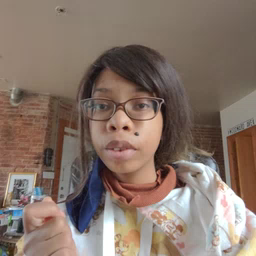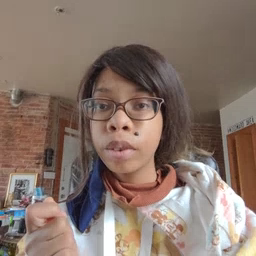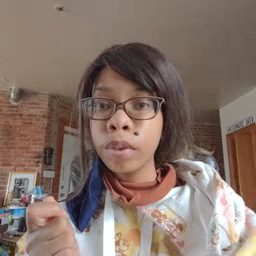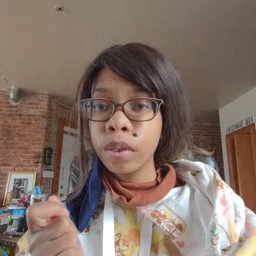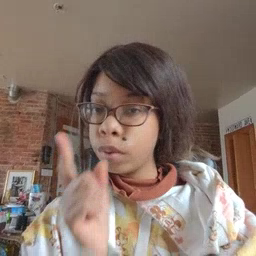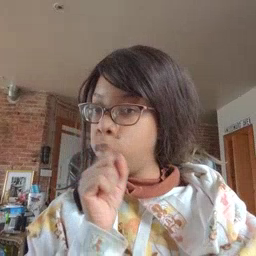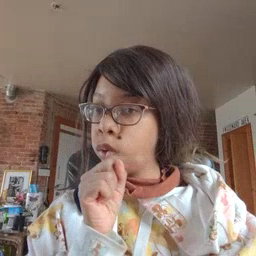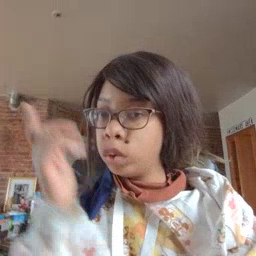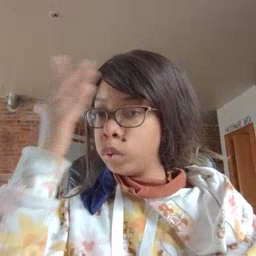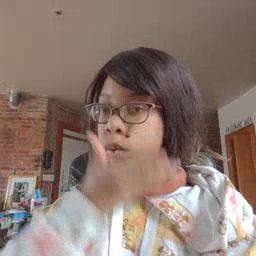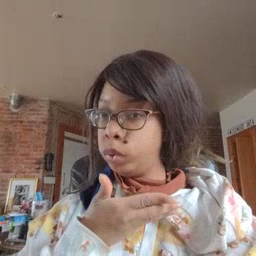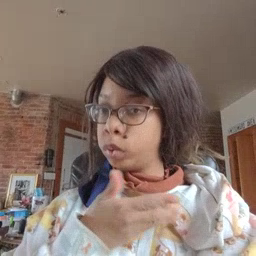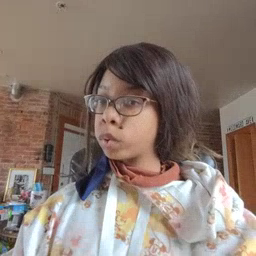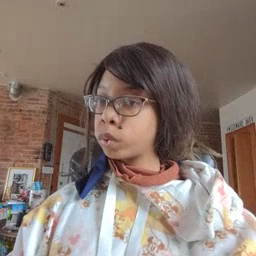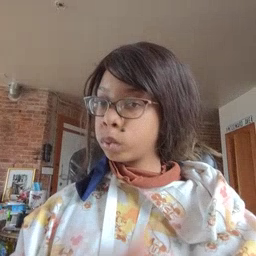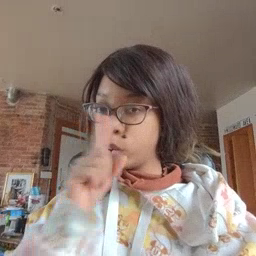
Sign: pretend